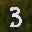
Label: 3